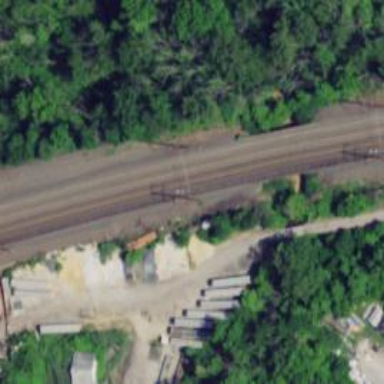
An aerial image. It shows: Bridge over electrified railway with contact line.